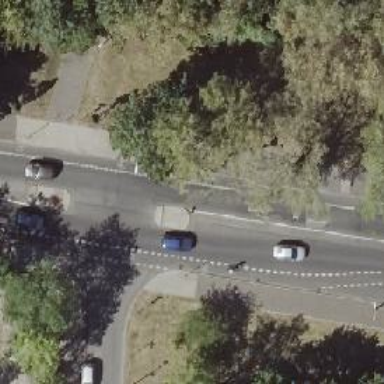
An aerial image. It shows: Tertiary road with asphalt surface. There are separate sidewalks on both sides and exclusive cycle lanes on both sides as well.